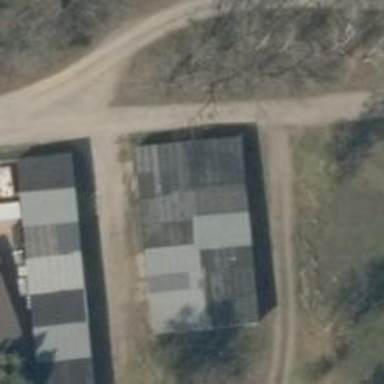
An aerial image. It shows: Building used for garages.